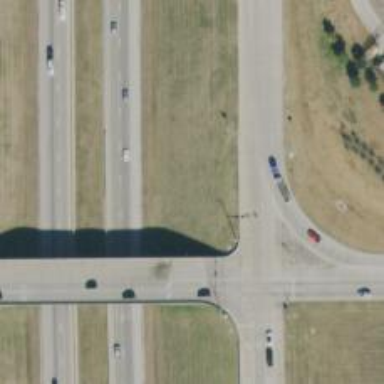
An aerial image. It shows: Secondary road with bridge.